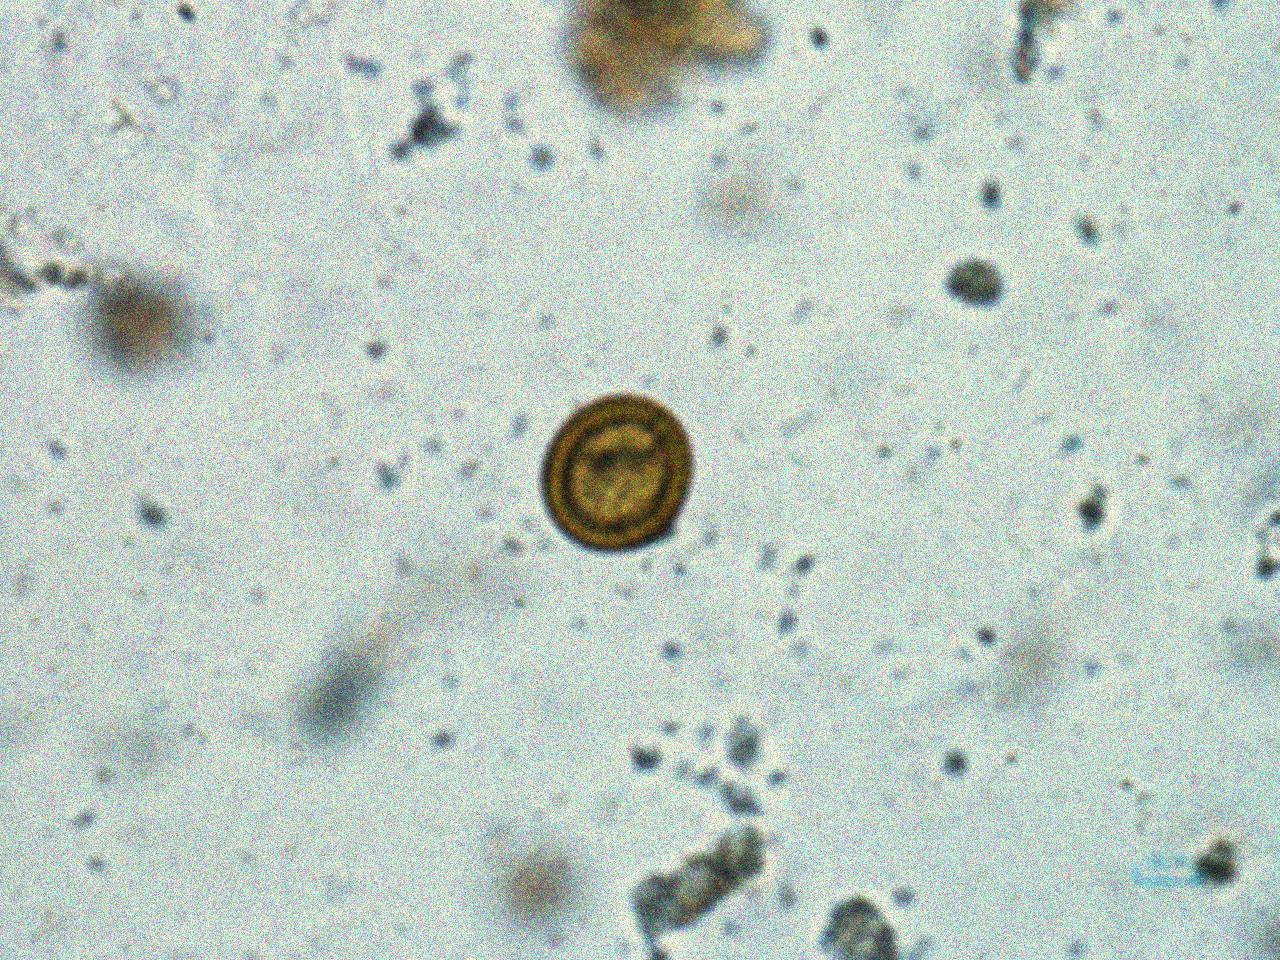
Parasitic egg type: Taenia spp. egg